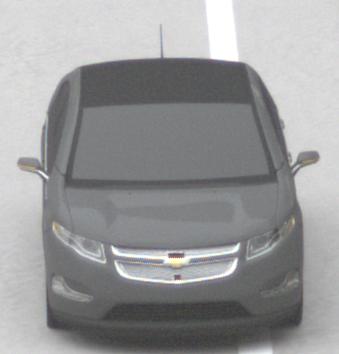
Make: Chevrolet
Model: Volt
Detailed model: Volt
Model produced from: 2011/11
Model produced until: 2014/08
Doors: 5
Color: gray
Road condition: dry road
Daytime: midday
Contrast: low contrast